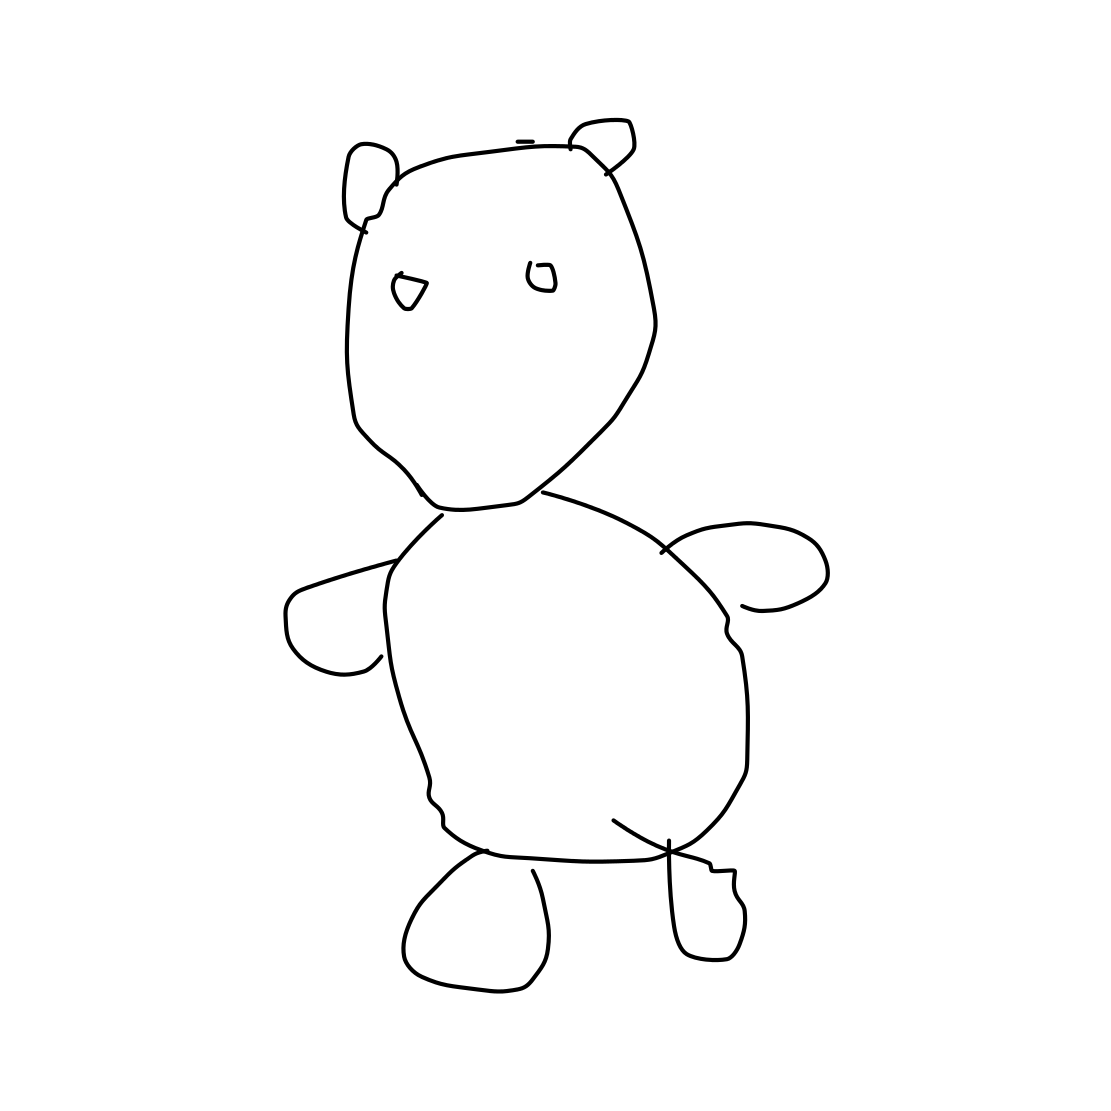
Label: panda